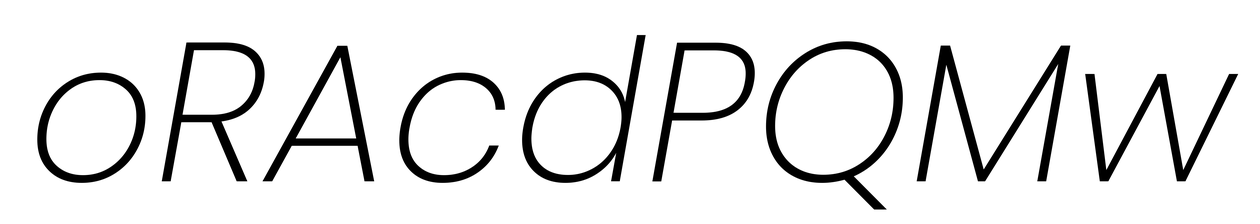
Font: Poppins-ExtraLightItalic